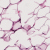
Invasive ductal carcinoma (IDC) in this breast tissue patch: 0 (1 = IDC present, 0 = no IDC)